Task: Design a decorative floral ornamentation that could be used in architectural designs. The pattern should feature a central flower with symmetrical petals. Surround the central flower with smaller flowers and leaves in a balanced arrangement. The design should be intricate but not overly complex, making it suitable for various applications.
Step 849:
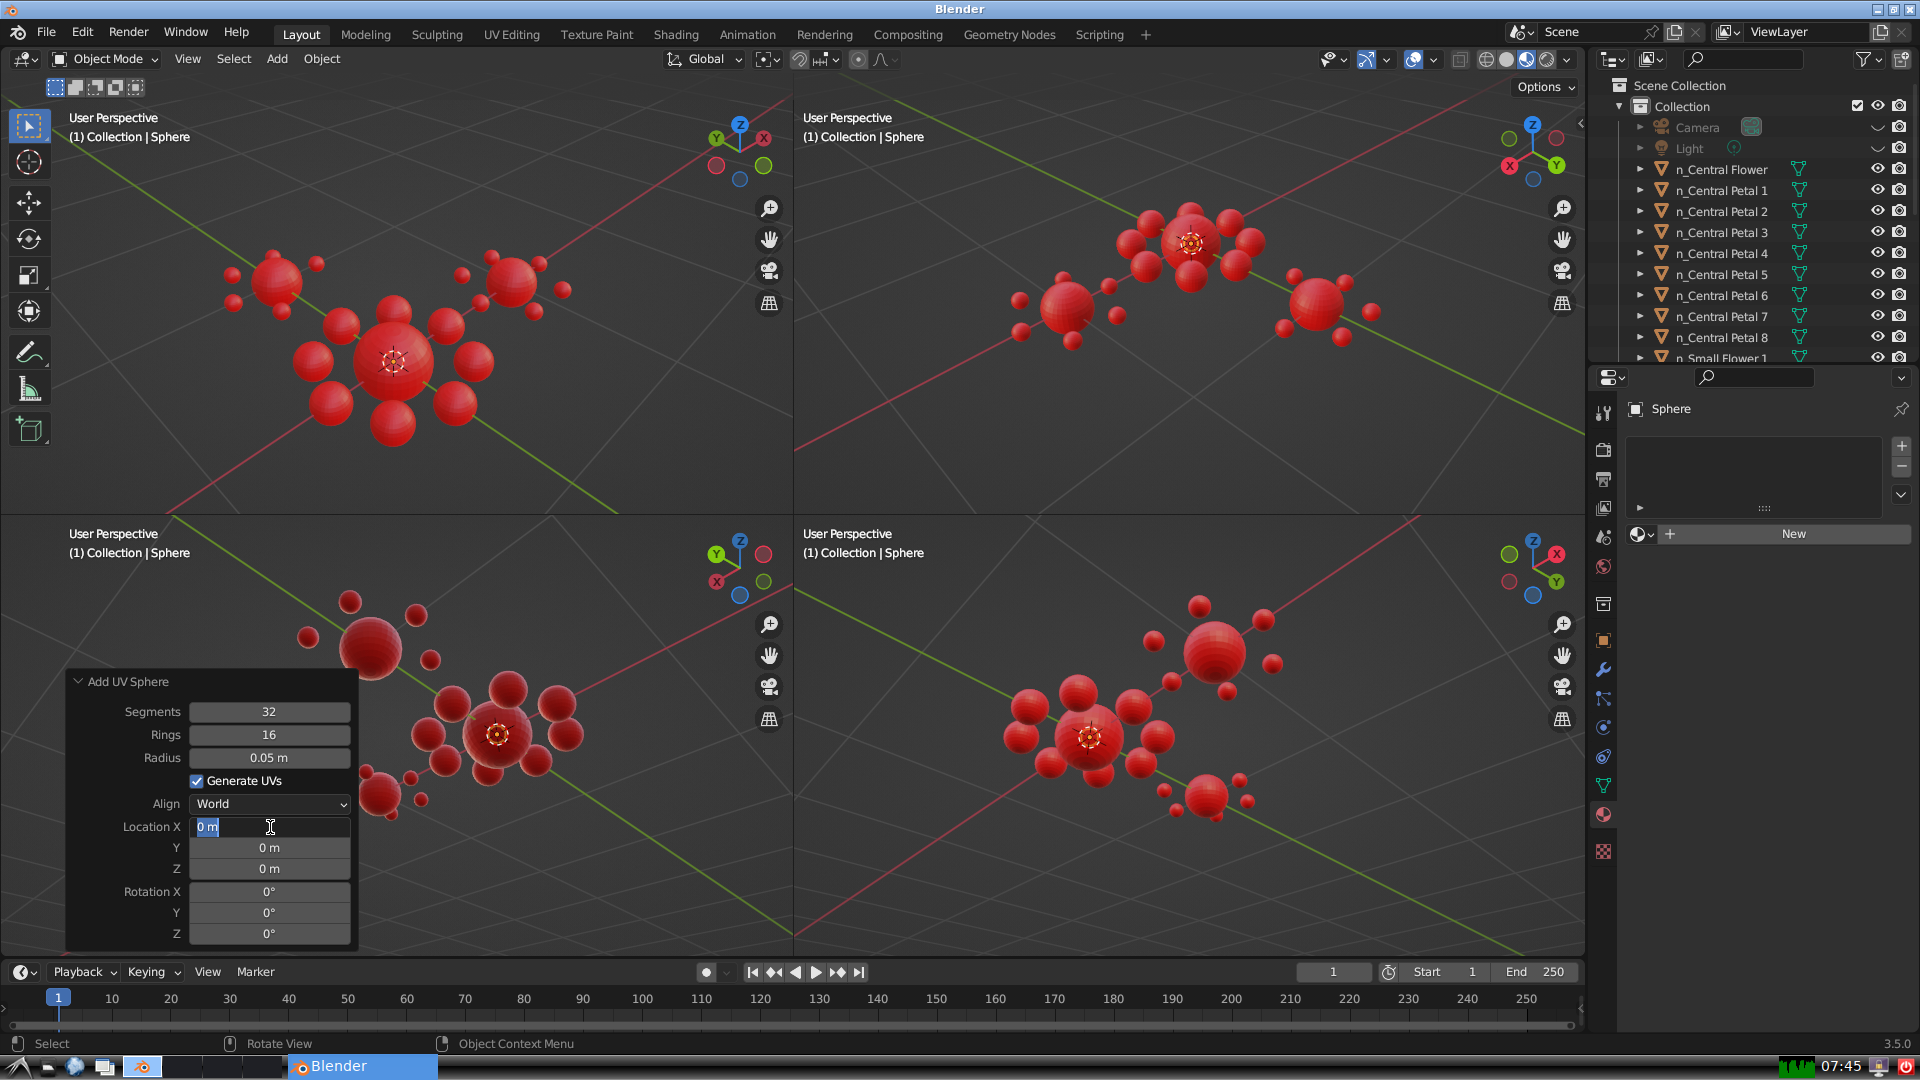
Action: input_text: 0.15000000000000008